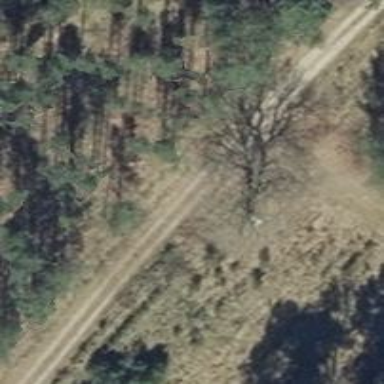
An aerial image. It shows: Sandy track road.